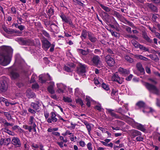
Tumor epithelial tissue: yes
Tumor-associated stroma tissue: yes
Normal tissue: no